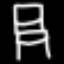
Label: chair